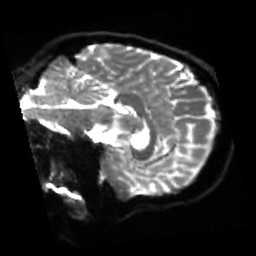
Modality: sbref
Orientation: sagittal
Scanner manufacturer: siemens
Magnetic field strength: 3 T
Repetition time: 4 s
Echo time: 0.0594 s